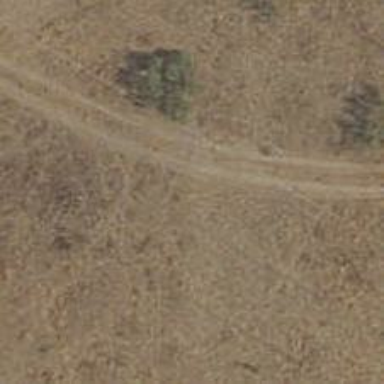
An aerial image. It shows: Track road with grade4 tracktype.